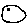
Label: moon